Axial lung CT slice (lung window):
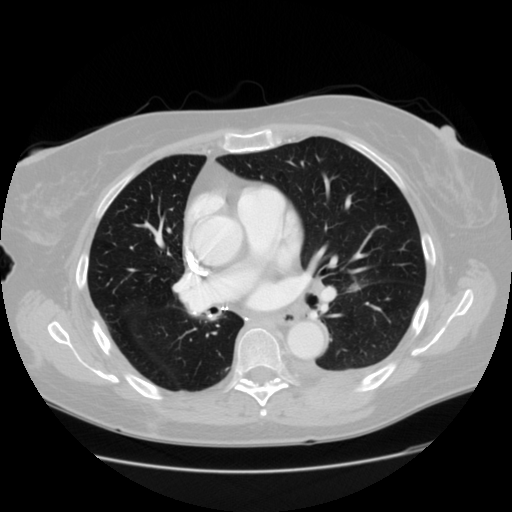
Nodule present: yes
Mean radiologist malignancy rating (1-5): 2.5